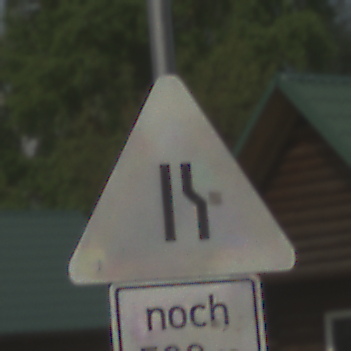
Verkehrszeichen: EinseitigVerengteFahrbahnRechts
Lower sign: LaengeEinerStrecke3
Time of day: MorningAfternoon
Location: Outdoor (Nature)
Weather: PartlyCloudy
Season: NotSpecified
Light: Natural